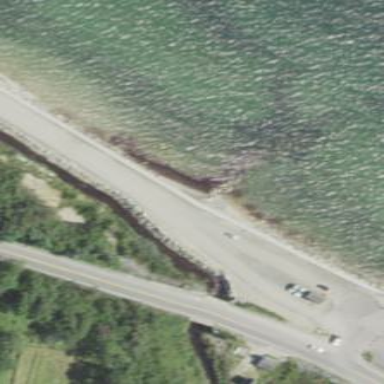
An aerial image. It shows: Beach with gravel surface.